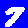
Digit: 7